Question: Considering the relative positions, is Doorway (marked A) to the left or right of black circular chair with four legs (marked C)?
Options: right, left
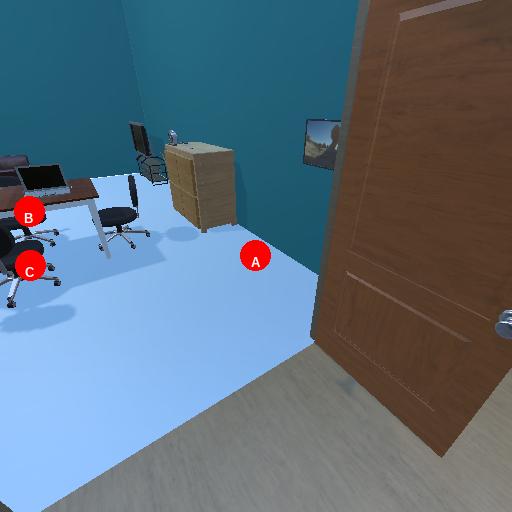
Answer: right